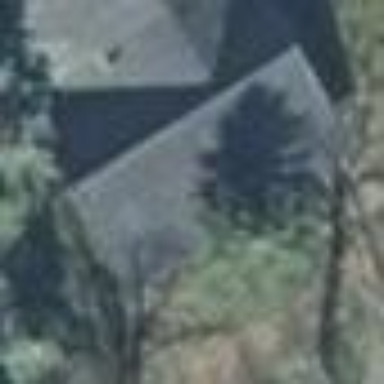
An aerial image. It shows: Detached building with gabled roof covered in black roof tiles. The building itself is gray in color.